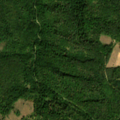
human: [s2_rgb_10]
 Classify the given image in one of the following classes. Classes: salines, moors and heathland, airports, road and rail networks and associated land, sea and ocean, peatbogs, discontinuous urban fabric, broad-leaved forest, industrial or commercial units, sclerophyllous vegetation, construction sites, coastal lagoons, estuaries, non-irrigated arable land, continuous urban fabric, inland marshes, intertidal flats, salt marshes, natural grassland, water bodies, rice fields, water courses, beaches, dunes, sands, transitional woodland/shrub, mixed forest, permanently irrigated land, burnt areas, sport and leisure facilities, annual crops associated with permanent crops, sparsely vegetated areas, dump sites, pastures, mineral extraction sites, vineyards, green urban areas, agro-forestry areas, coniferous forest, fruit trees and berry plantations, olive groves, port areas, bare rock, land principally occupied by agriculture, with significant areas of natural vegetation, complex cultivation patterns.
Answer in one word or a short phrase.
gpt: pastures, broad-leaved forest, transitional woodland/shrub